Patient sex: M
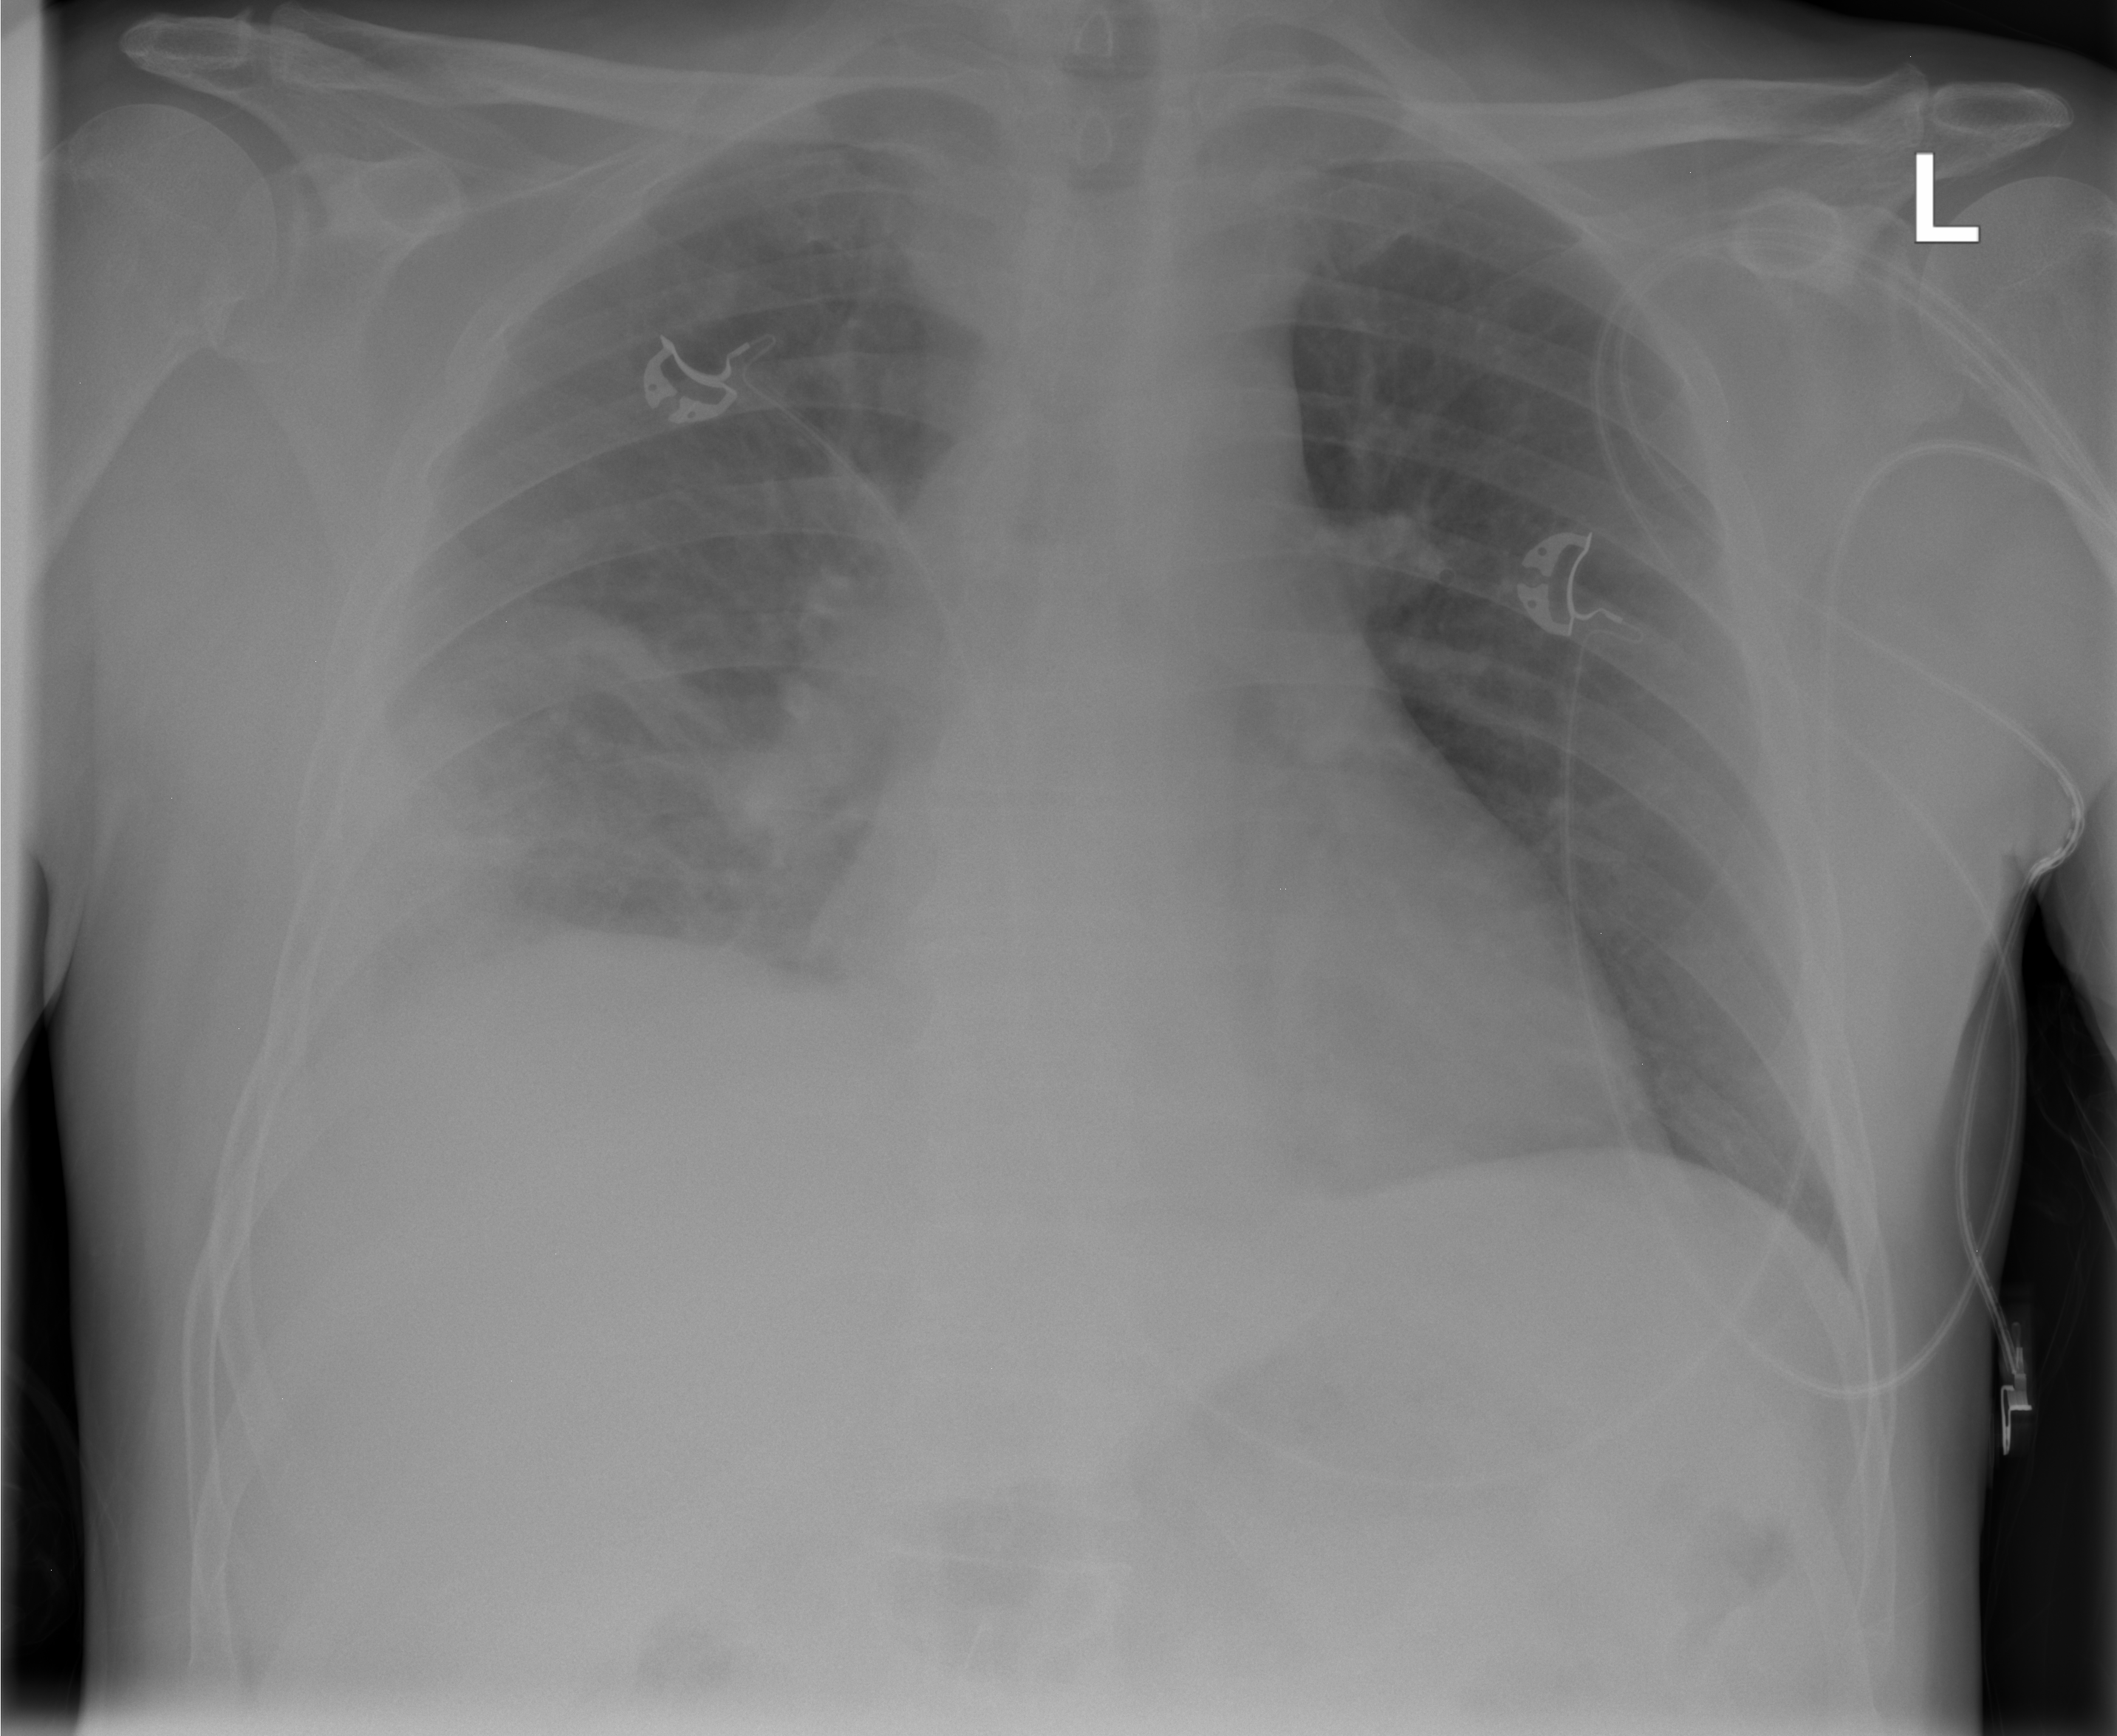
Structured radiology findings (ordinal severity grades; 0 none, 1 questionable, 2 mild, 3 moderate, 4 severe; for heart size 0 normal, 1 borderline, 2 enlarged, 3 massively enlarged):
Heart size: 0
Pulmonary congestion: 0
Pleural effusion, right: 1
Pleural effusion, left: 0
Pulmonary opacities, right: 2
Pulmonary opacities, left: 0
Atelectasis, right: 2
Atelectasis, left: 0